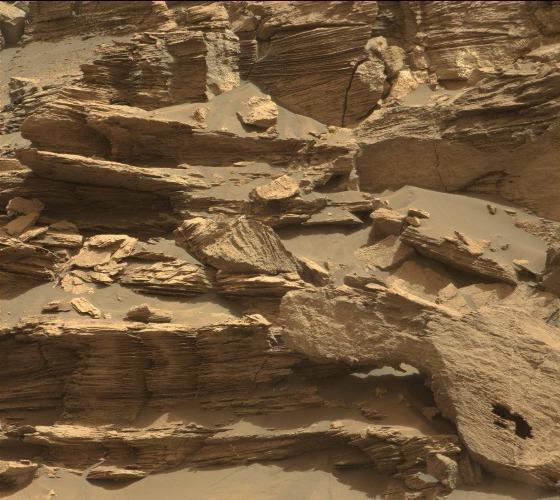
Terrain classes present: Bedrock, Gravel / Sand / Soil, Rock, Shadow